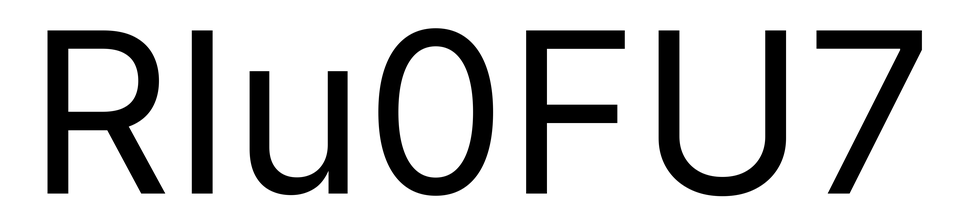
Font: Inter_Regular